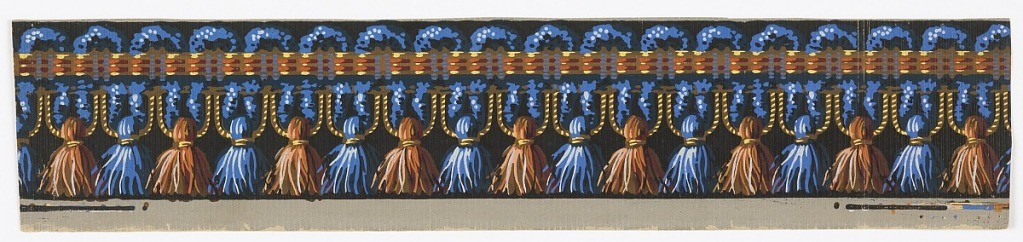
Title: Border
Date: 1830–50
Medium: Block-printed on embossed paper
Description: Passementerie or fancy gimp border. Serpentine blue cord forming loops above and below a horizontal plaited multi-colored band. Along the lower side the loops terminate in tassels, alternately red and blue. Printed on gray ground with vertical ribbing.